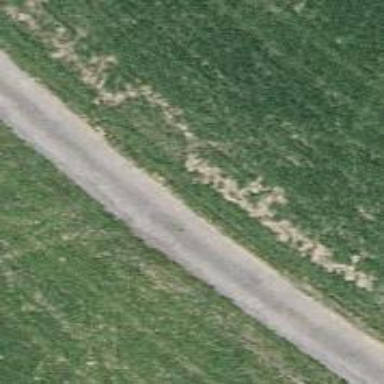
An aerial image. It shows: Service road with gravel surface.